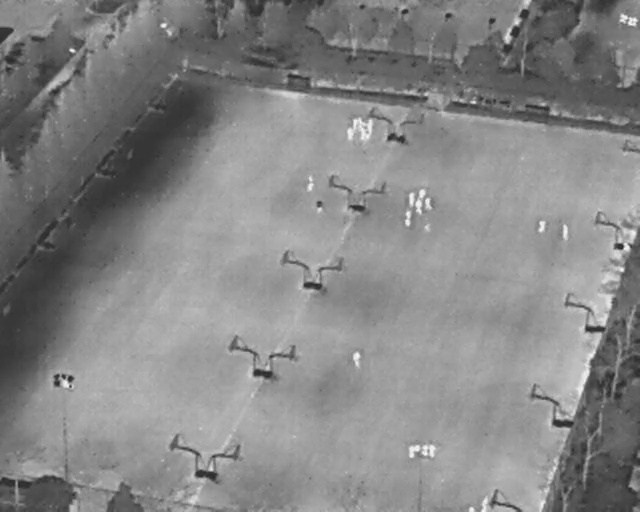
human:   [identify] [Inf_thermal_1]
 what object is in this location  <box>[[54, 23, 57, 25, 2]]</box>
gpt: <ref>1 medium person at the top</ref>

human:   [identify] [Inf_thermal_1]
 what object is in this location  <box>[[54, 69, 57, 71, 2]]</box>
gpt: <ref>1 medium person at the bottom</ref>